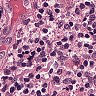
Metastatic tissue present: yes